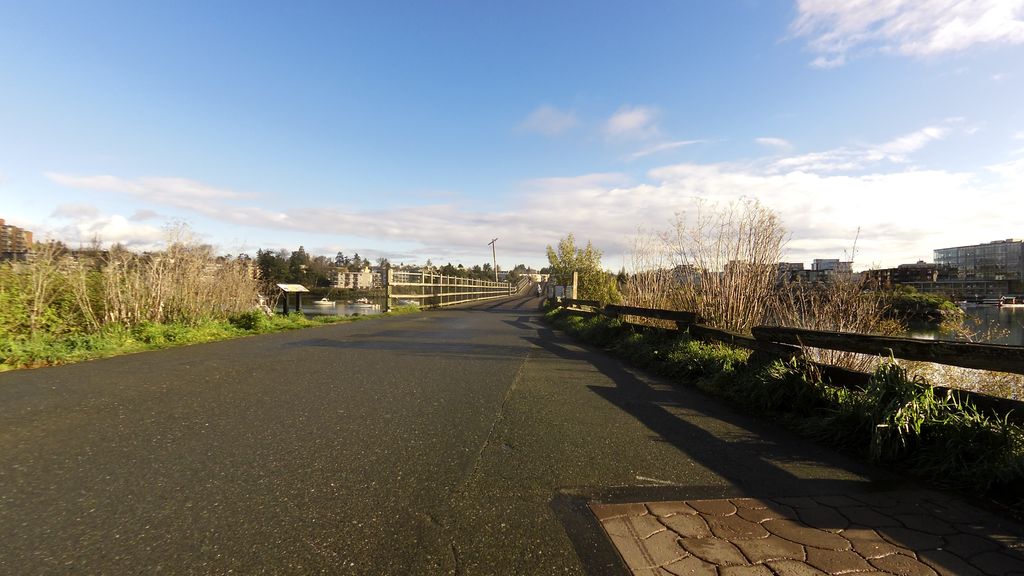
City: victoria